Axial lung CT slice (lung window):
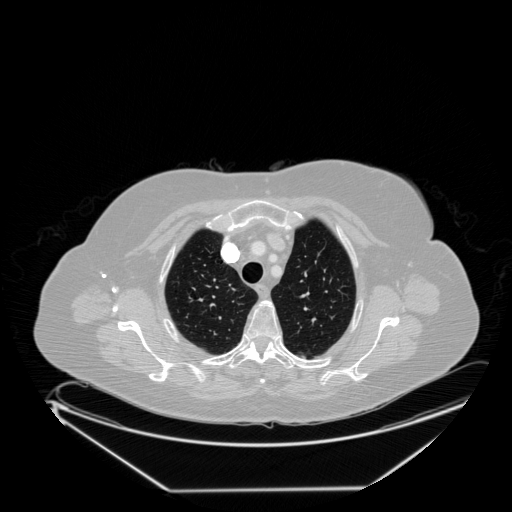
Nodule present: no